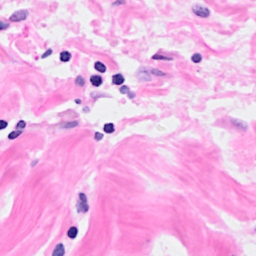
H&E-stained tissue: Breast